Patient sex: M
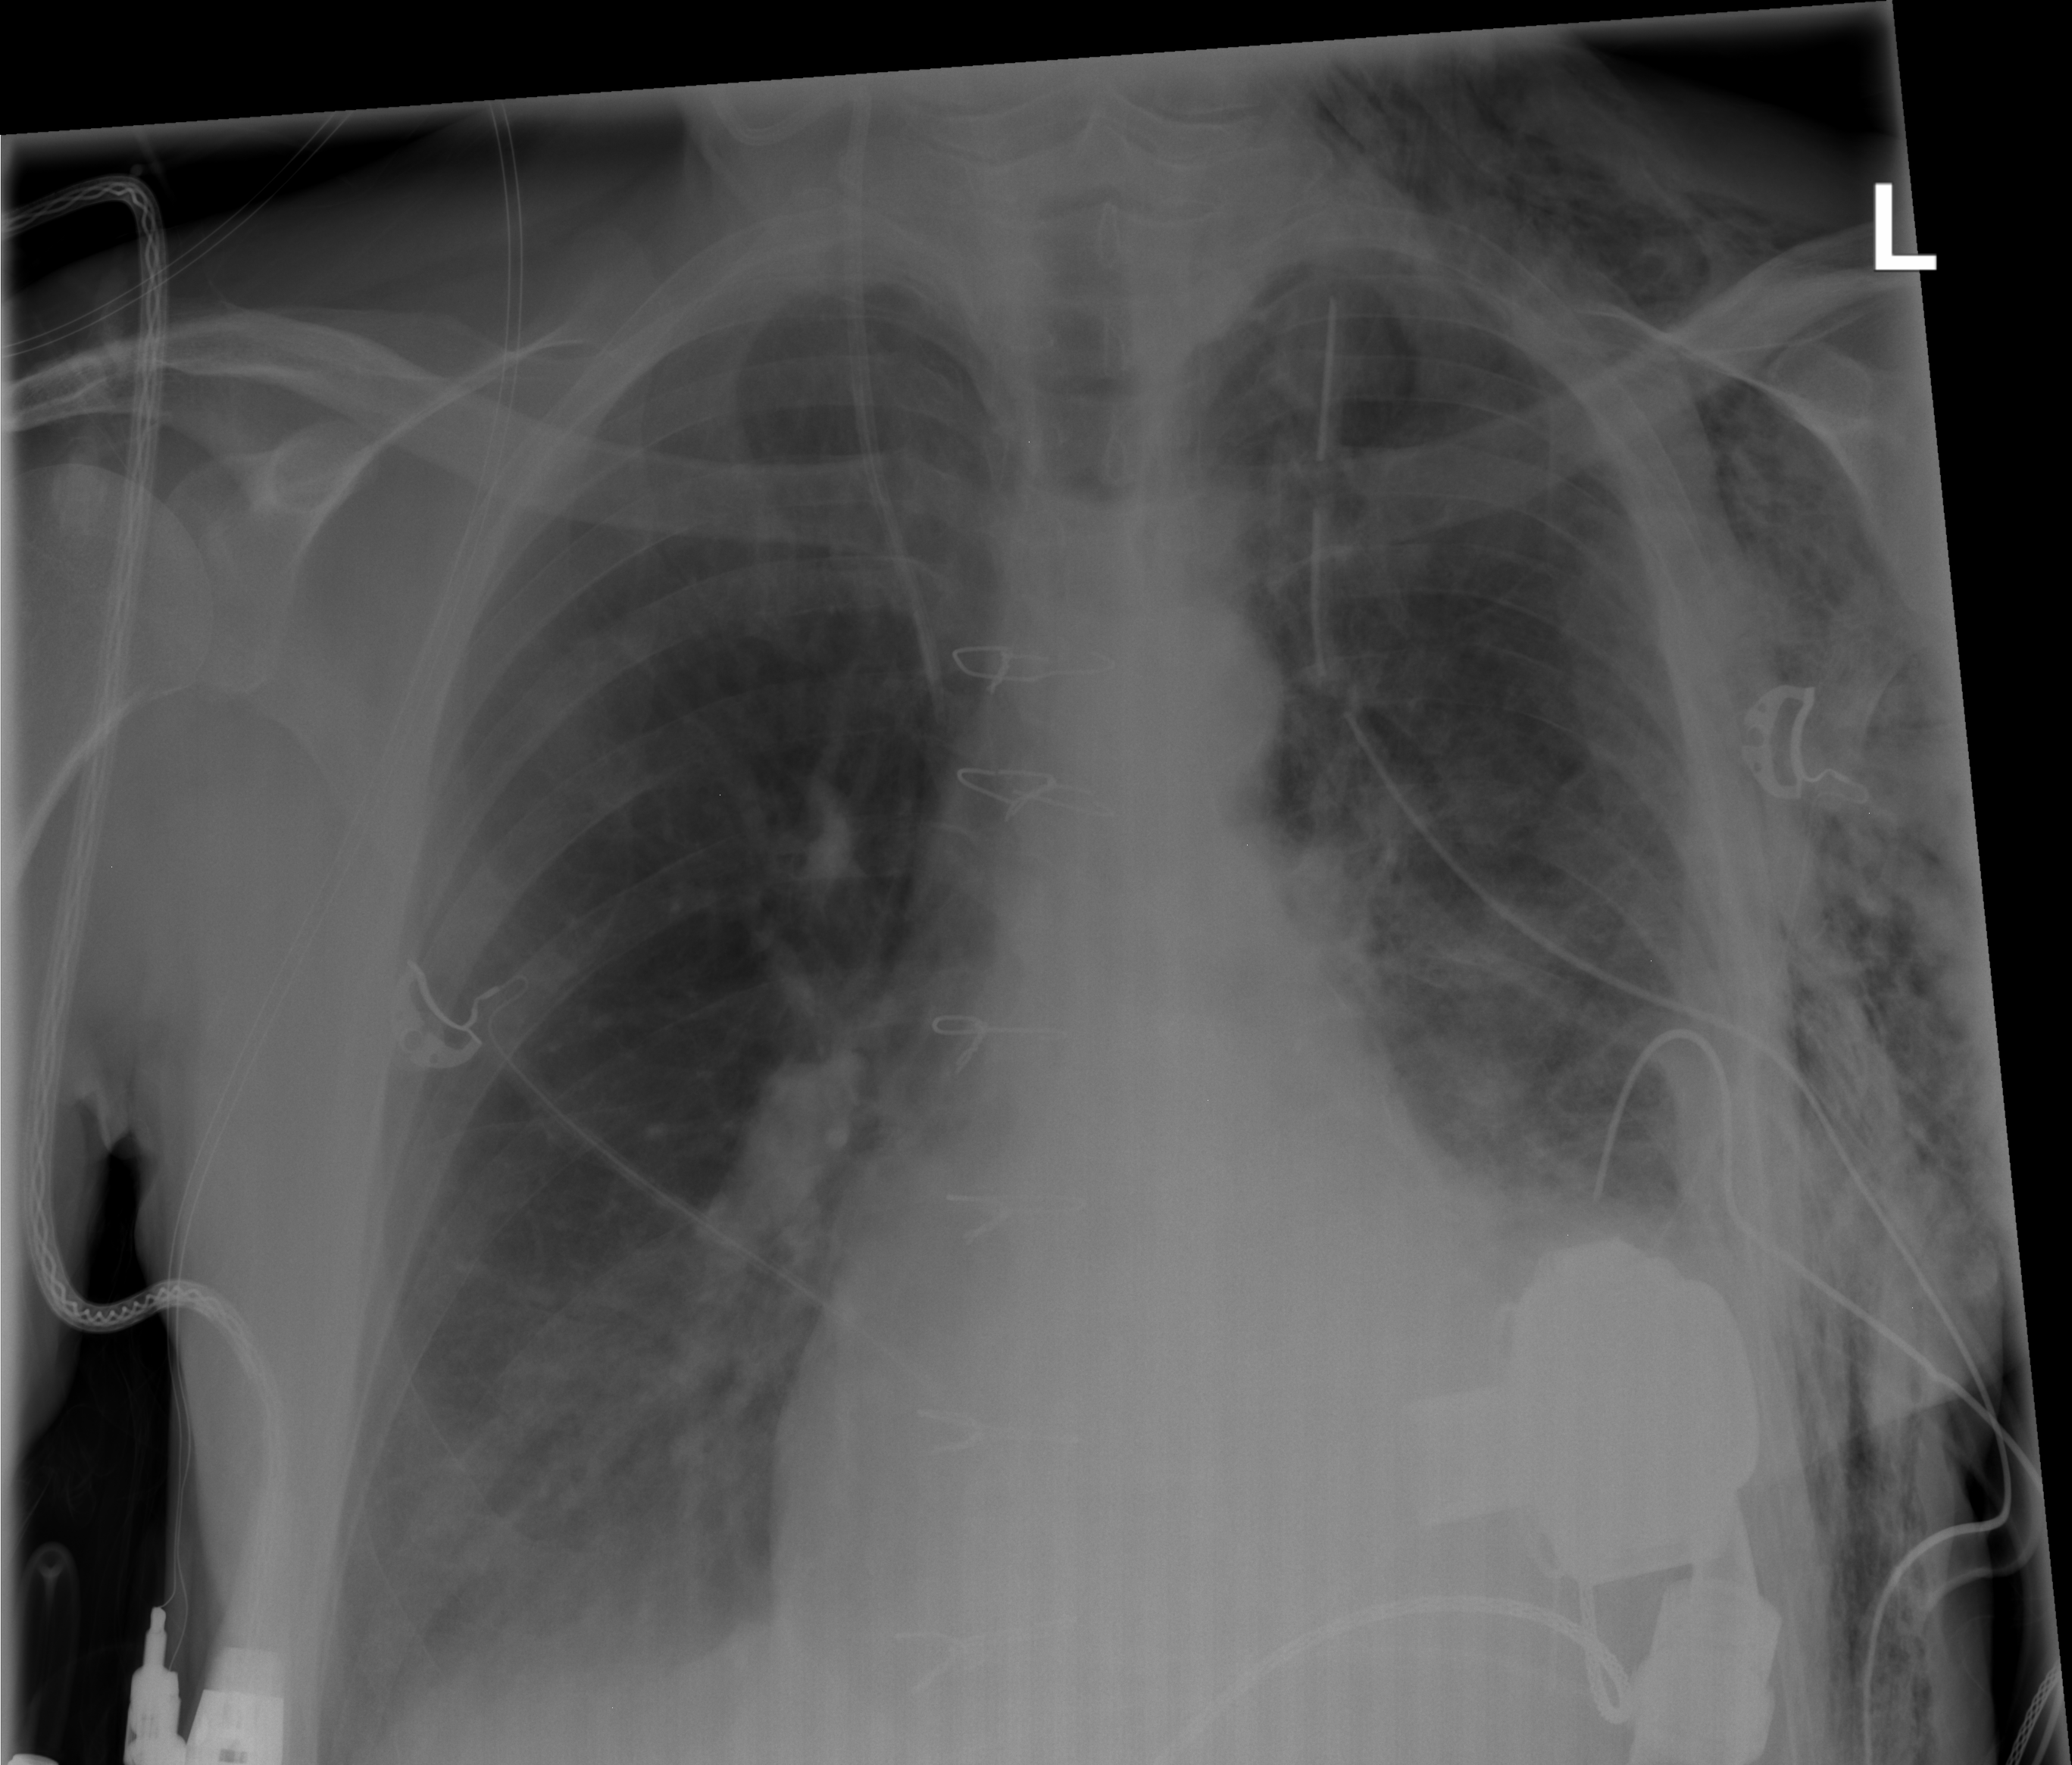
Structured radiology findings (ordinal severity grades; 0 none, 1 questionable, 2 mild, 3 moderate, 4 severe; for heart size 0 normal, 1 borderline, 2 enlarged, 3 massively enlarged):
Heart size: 0
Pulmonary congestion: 0
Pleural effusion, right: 0
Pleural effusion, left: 0
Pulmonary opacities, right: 0
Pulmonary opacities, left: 0
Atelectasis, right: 0
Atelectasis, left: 2